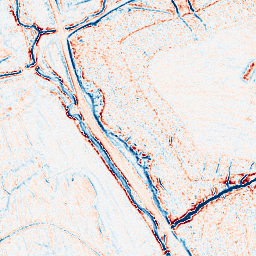
Category: multiscale
Decomposition family: dog_multiscale
Decomposition parameters: sigma_ratio: 1.4
n_scales: 3
base_sigma: 0.5
Upsampling method: bspline
Upsampling parameters: scale: 4
Upsampling scale: 4